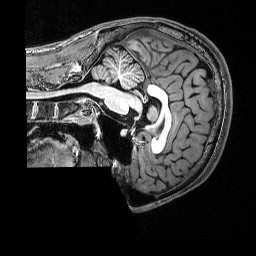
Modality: T1w
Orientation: sagittal
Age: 21
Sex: male
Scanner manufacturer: siemens
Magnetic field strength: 3 T
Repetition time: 2.53 s
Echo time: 0.00339 s